Question: I am plotting correlation plot with corrplot. I want to plot also the correlation coefficients:
'''
require(corrplot)
test <- matrix(data = rnorm(400), nrow=20, ncol=20)
corrplot(cor(test), method = "color", addCoef.col="grey", order = "AOE")
'''
But they are too big in the plot:

Is there any way to make the font of the coefficent smaller? I've been looking at '?corrplot' but there are only parameters to change the legend and axis font sizes ('cl.cex' and 'tl.cex'). 'pch.cex' doesn't work either.
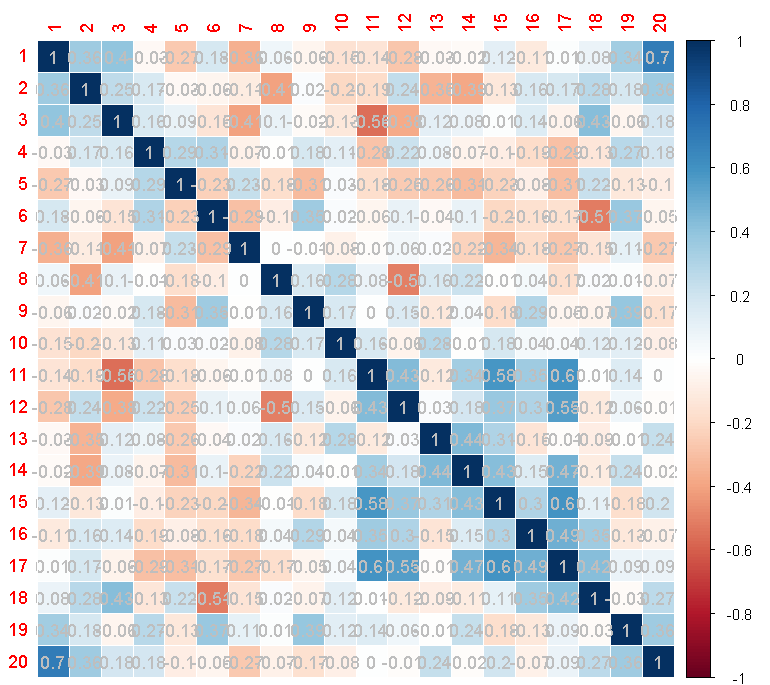
Answer: It is far from the answer, it is kind of a dirty hack, but this works (thanks user20650 for the idea):
'''
cex.before <- par("cex")
par(cex = 0.7)
corrplot(cor(envV), p.mat = cor1[[1]], insig = "blank", method = "color",
addCoef.col="grey",
order = "AOE", tl.cex = 1/par("cex"),
cl.cex = 1/par("cex"), addCoefasPercent = TRUE)
par(cex = cex.before)
'''